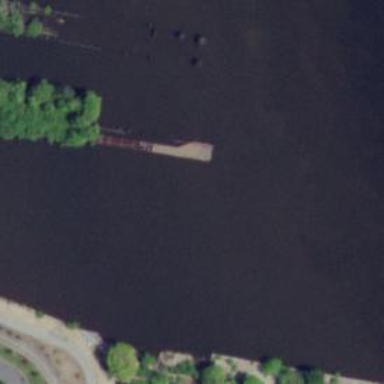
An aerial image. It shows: Pier that has been ruined.